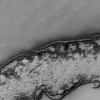
Atmospheric dust classification: not_dusty